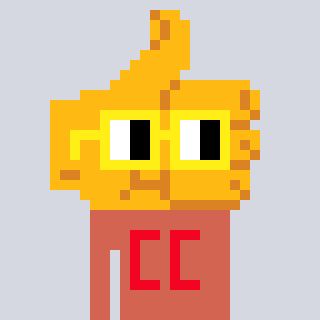
a pixel art character with square yellow glasses, a thumbsup-shaped head and a peachy-colored body on a cool background